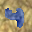
Label: 4